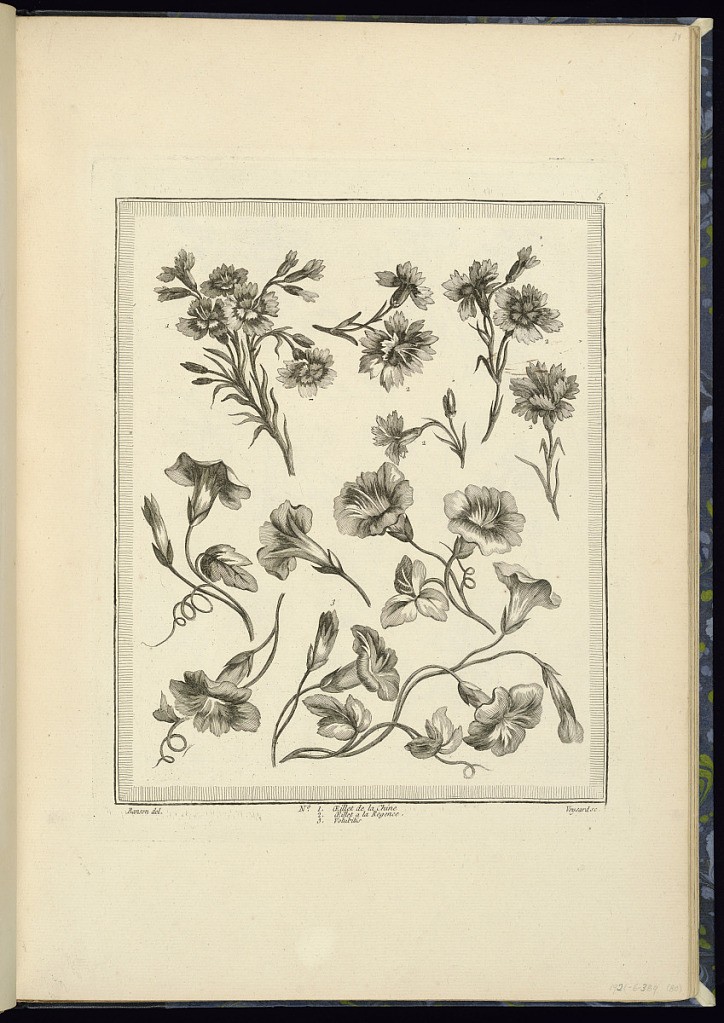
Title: Designs for Flowers: Chinese Carnation, Regency Carnation, Queen’s Wreath
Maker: Pierre Ranson, French, 1736–1786
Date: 1778
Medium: Etching on laid paper
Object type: Print
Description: Designs for flowers with their leaves, numbered with a legend below: Chinese carnation, regency carnation, and queen's wreath. The plate is numbered and signed.